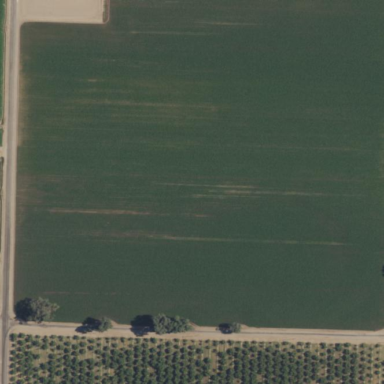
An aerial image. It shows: Farmland with fields for crop cultivation.